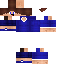
A male human skin with dark skin, wearing brown long hair dressed in a blue hoodie and blue pants, featuring a closed mouth.